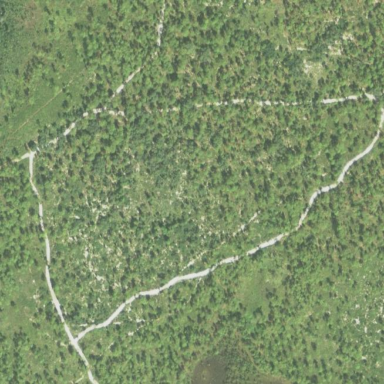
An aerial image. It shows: Scrubby flatwoods woodland area.